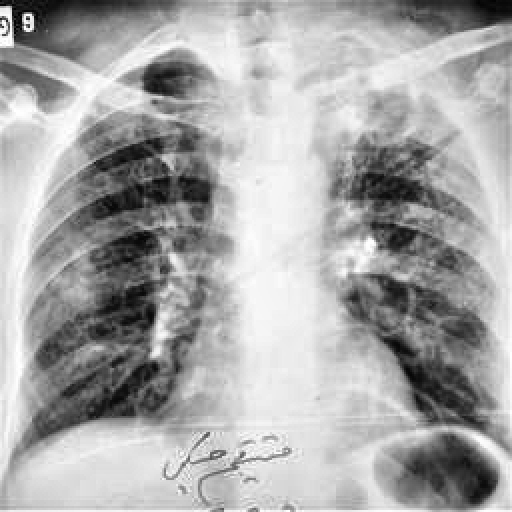
Finding: TUBERCULOSIS